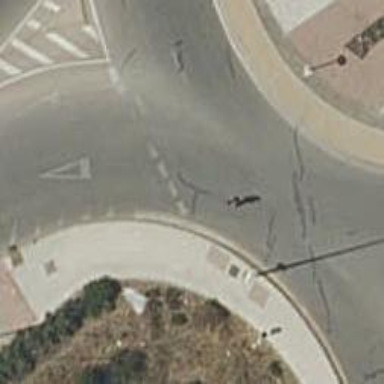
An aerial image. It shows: Residential road with roundabout.